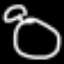
Label: clock